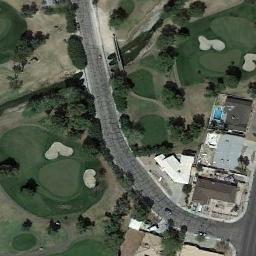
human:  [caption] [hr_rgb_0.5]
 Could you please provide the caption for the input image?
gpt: The golf course has some putting greens, Fairways, Barrier trees and sandpits while a freeway and a river are also in the golf course .

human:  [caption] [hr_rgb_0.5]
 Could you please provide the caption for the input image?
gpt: Many buildings are beside the golf course .

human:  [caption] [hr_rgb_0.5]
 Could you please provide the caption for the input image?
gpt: There are several bunkers and a large road on a large green lawn on the golf course with many trees and several buildings .

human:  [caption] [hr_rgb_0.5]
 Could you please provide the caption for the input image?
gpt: There are more than a dozen bunkers and winding paths in this area .

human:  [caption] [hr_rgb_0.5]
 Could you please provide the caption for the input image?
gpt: A road goes through the golf course with some buildings beside .